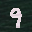
Label: 9